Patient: sex M, age 75
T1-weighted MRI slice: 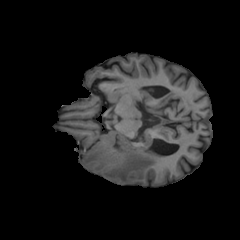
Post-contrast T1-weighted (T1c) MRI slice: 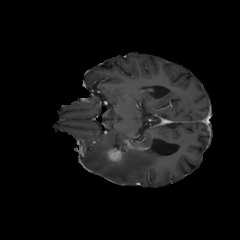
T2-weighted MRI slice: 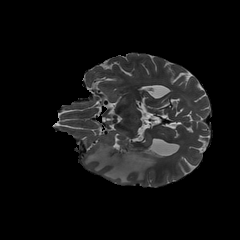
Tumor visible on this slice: yes
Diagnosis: Glioblastoma, IDH-wildtype
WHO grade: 4